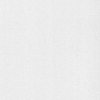
Label: dusty